Question: Have an issue here. My scenario need to tick a check box to be completed and the selenium web driver can't do that as the check box as an element has two location Identifiers in selenium IDE (Xpath and Id).

When defining the element by one only the code stops at the click action and can't tick the check box, the code is
'''
public void Select_requirement_type_Checkbox_click()
{
var Checkbox = _webDriver.FindElementByXPath("//nav/ul/li[3]/tree-renderer/div/rm-checkbox/div/label");
_webDriver.ExecuteScript("arguments[0].click();", Checkbox);
}
'''
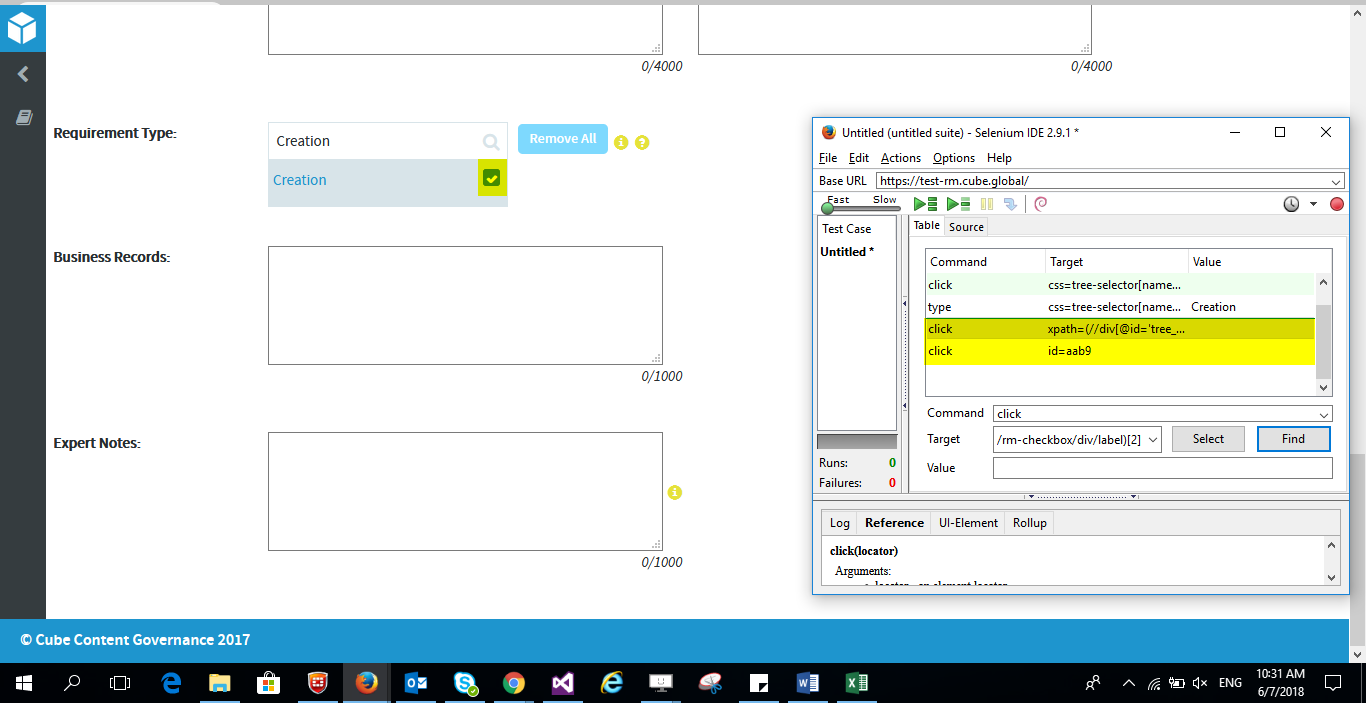
Answer: I've not used selenium much, but I always tried to make it act as a user clicking their way through a form/page...
So instead of trying to call one of the click event handlers attached to the checkbox, I just called the click() method of the element - and let the browser handle the event.
'''
driver.FindElement(By.CssSelector(sel)).Click();
'''